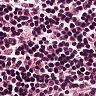
Metastatic tissue present: no